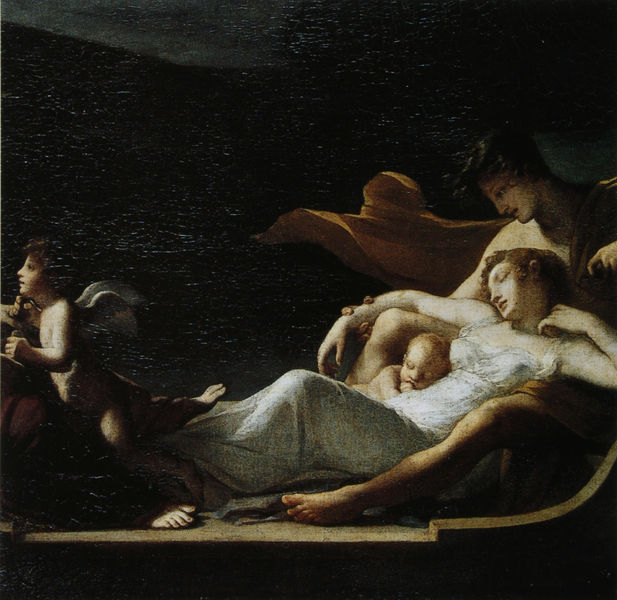
Titel: Der Traum vom Glück (Detail)
Künstler: Constance Mayer
Standort: Paris
Institution: Musée du Louvre
Schlagwörter: akt, blau, dunkel, felsen, flügel, fuß, gemälde, hand, himmel, kopf, mann, meer, nackt, schatten, schlaf, umhang, weiß, frauen, gelb, menschen, ocker, sitzen, ausschnitt, braun, brust, daumen, daumenlutschen, fenster, frau, frisur, haar, hell, holz, kleid, licht, mund, männer, nacht, nase, orange, profil, schwarz, szene, blick, gürtel, tuch, malerei, blond, jung, arm, arme, augen, falten, geschichte, gesicht, halten, mensch, tod, tot, bild, hände, brüstung, boden, auge, gewand, gold, haare, mantel, stoff, stoffe, decke, familie, gewänder, kind, mutter, nachthemd, paar, personen, vater, person, locke, locken, sanft, boot, kinder, engel, putte, putto, beine, taille, bein, brüste, füße, schiff, liebe, ruhe, umarmung, liegen, schlafen, schlafend, man, laufen, lila, violett, baby, idylle, rast, schaden, duktus, falte, münder, detail, melancholisch, bett, knie, liegend, divan, freude, flucht, foto, diwan, babys, idyll, stillen, schönheit, traum, barfuß, liegende, faust, kranz, lorbeerkranz, kleinkind, zuneigung, fragment, ehepaar, jüngling, christus, jesus, mythos, eros, empire, amor, maria, wachen, geburt, sorge, unschuld, ruhend, neugeborenes, weisses kleid, ruhende, füssli, amorette, kinde, genius, himmlisch, mama, fru, papa, bewachen, nuckeln, kindstod, charon, nuckel, r, itter, nuckelt